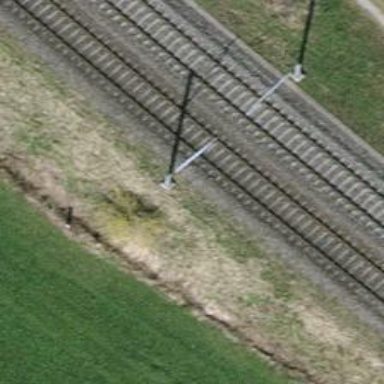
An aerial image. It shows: Railway milestone.